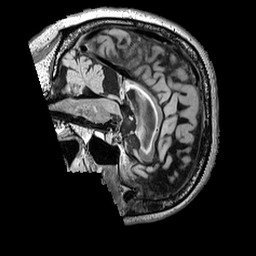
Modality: FLAIR
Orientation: sagittal
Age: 66
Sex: female
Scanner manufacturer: siemens
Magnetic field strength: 3 T
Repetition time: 5 s
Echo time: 0.387 s